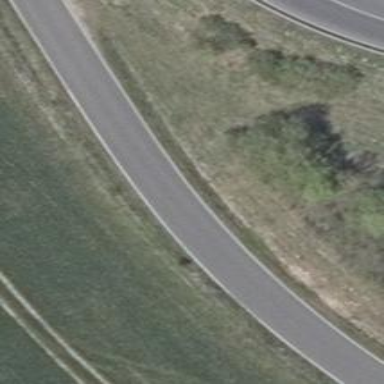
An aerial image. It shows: Unclassified road with asphalt surface.